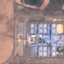
Land use / land cover class: Industrial